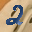
Label: 2